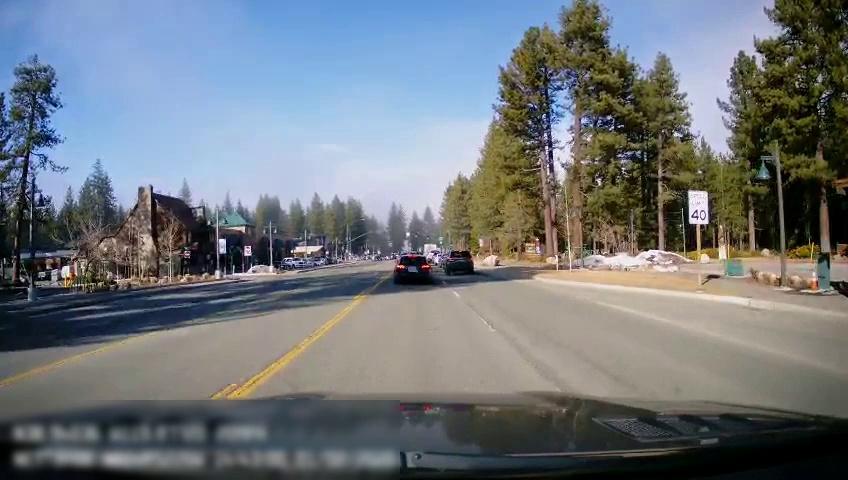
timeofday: Day
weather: Sunny
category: Drivable Space
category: Vehicles | SUV
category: Vehicles | SUV
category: Vehicles | Car
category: Lanes | Opposite Lane
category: Lanes | Current Lane
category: Lanes | Current Lane
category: Lanes | Alternate Lane
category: Traffic | Signs
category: Traffic | Signs